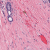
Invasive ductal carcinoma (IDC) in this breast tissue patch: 0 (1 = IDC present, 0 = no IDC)